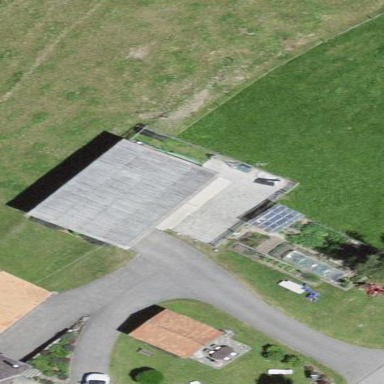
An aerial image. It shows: Shed building.